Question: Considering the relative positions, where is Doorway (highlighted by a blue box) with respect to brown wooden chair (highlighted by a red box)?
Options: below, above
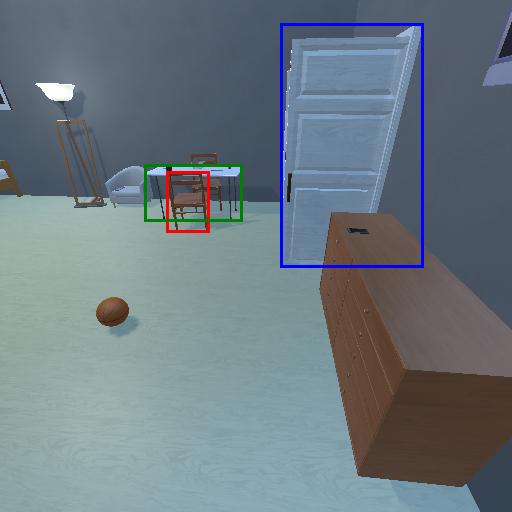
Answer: below